Question: I have seen many other similar questions and also tried their method but still its not working.

My getFirebase function on a Click Listener :
'''
private void getFirebase() {
firebaseDatabase = FirebaseDatabase.getInstance();
reference = firebaseDatabase.getReference().child("Questions/m1");
List<String> list = new ArrayList<>();
Log.d("QuizFragment", "getfirebase");
reference.addListenerForSingleValueEvent(new ValueEventListener() {
@Override
public void onDataChange(DataSnapshot dataSnapshot) {
Log.d("QuizFragment", " Snapshots");
list.add(dataSnapshot.getValue().toString());
}
@Override
public void onCancelled(@NonNull DatabaseError databaseError) {
Log.d("QuizFragment", "error " + databaseError.toString());
}
});
Log.d("QuizFragment","debug");
}
'''
My Logcat is showing getFirebase and then directly debug message.
I have seen many answer to wait for execution of SingleEvent but I have waited for many time still its not showing. Note : I am running app on emulator
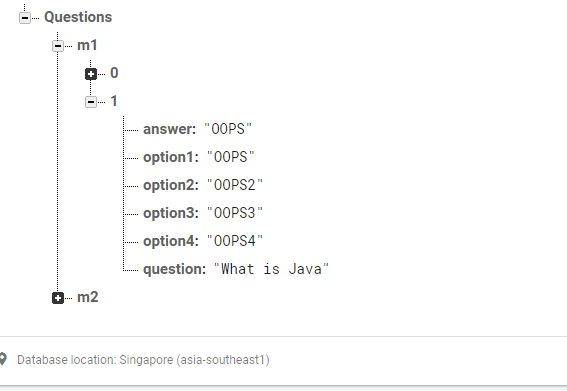
Answer: addListenerForSingleValueEvent will get the data from the local disk cache.If you don't have any data in your cache you won't get any data.i believe that's why you could not get into onDataChange(). so first get data at least once like this
'''
firebaseDatabase.getReference().child("Questions/m1")
.get()
.addOnCompleteListener(new OnCompleteListener<DataSnapshot>() {
@Override
public void onComplete(@NonNull Task<DataSnapshot> task) {
if (!task.isSuccessful()) {
Log.e("firebase", "Error getting data", task.getException());
}
else {
Log.d("firebase", String.valueOf(task.getResult().getValue()));
}
}
});
//then use cache data.
reference.addListenerForSingleValueEvent(new ValueEventListener() {
@Override
public void onDataChange(DataSnapshot dataSnapshot) {
Log.d("QuizFragment", " Snapshots");
list.add(dataSnapshot.getValue().toString());
}
@Override
public void onCancelled(@NonNull DatabaseError databaseError) {
Log.d("QuizFragment", "error " + databaseError.toString());
}
});
'''